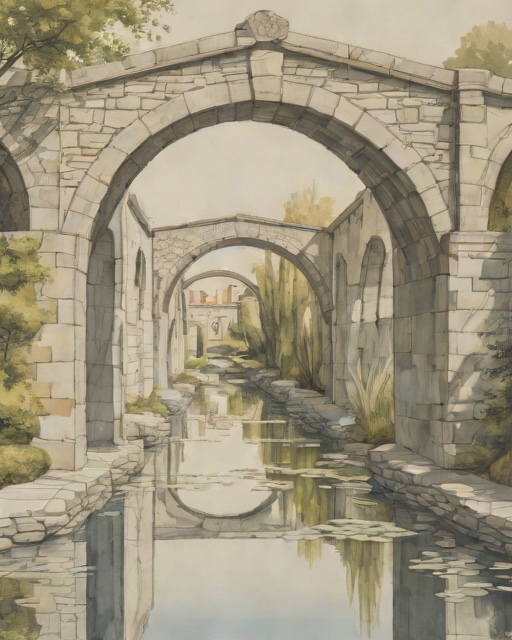
Category: Sympathy